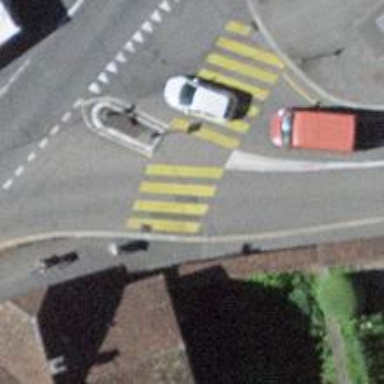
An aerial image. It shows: Kerb barrier.